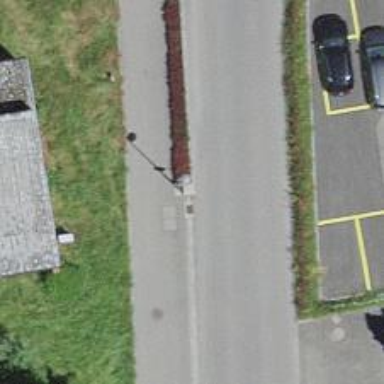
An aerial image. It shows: Block barrier.